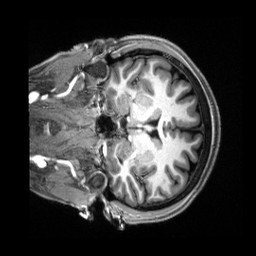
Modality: T1w
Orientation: coronal
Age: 19
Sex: female
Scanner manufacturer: siemens
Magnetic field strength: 3 T
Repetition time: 2.5 s
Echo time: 0.00222 s